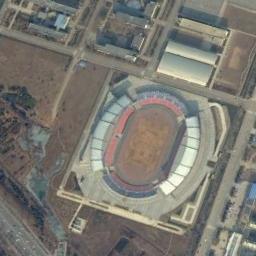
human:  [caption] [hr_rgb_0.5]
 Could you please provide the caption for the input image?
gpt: Oval gymnasium is built on the bare land, Next to the building .

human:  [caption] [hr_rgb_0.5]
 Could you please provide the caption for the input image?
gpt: This stadium has a row of silver signs on each side .

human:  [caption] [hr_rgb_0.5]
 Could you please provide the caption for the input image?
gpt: Many buildings are next to the stadium .

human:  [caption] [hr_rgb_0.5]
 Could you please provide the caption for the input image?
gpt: The stadium is on the bare land next to some buildings .

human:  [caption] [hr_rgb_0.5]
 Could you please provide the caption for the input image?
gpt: There are some buildings and bare land near the stadium .